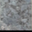
Piece: xx